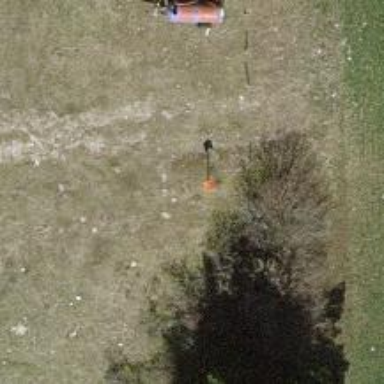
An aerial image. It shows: Pole supporting roof covering pipeline marker.